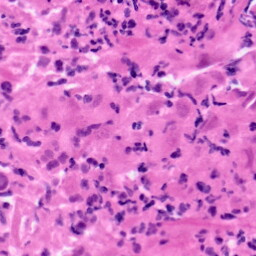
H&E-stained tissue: Pancreatic